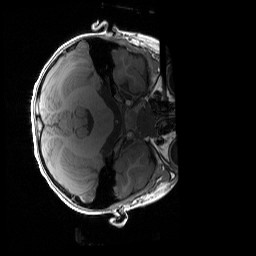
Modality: T1w
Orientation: axial
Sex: male
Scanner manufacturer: siemens
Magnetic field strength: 3 T
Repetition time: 1.9 s
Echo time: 0.00243 s